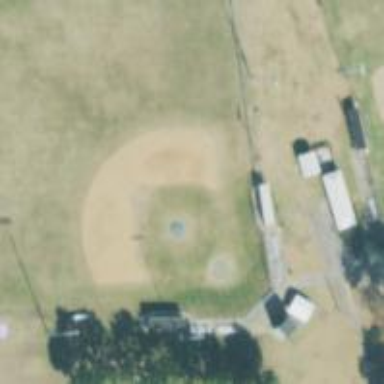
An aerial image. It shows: Baseball pitch for leisure land.